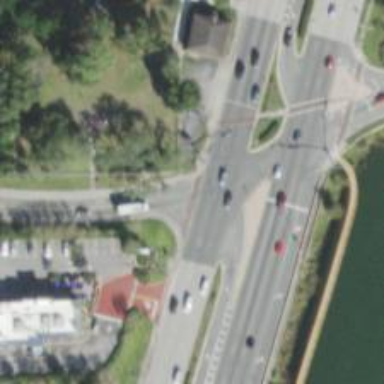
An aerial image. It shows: Marked crossing on footway.